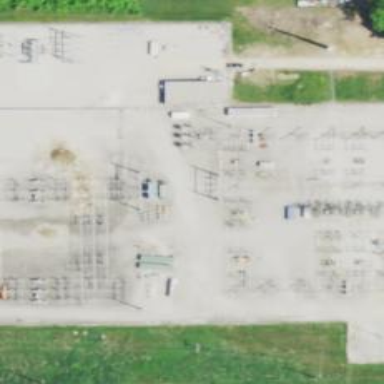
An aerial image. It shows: Switch for power supply.